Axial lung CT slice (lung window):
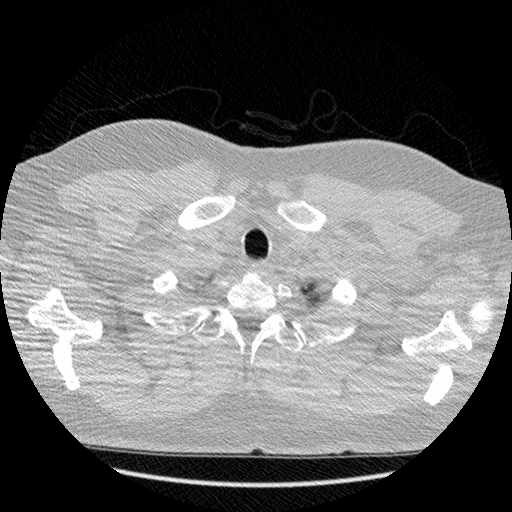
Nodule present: no